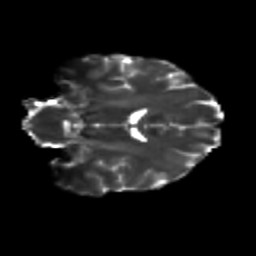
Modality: T2w
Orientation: coronal
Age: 23
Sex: male
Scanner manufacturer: siemens
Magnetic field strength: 3 T
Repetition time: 3.5 s
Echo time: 0.125 s